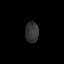
Tissue: lung
Cell type: Others
Senescence score: 0.1705
Nuclear area (px): 266
Mean DAPI intensity: 52.519